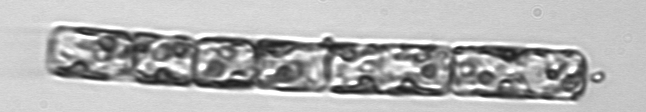
Label: Guinardia_delicatula